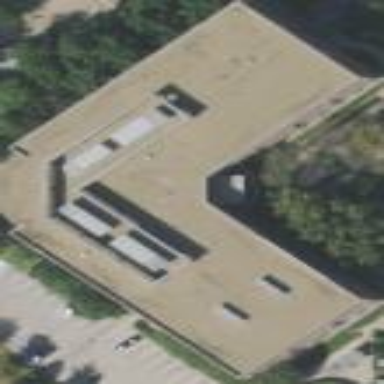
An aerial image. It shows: School building.